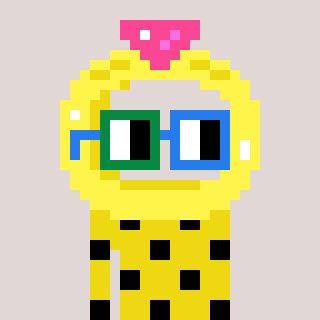
a pixel art character with square green and blue glasses, a ring-shaped head and a yellow-colored body on a warm background